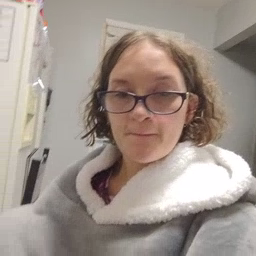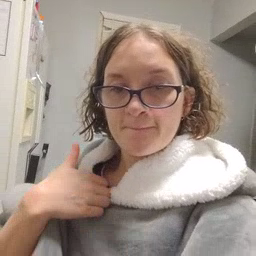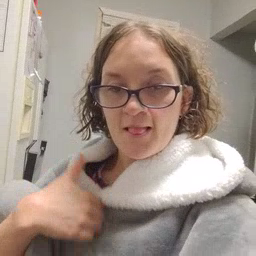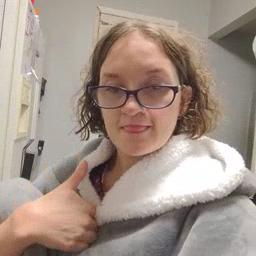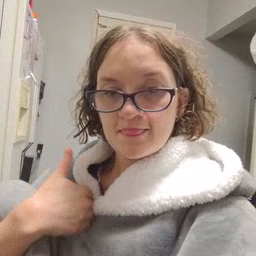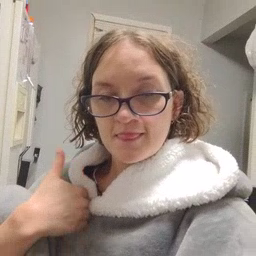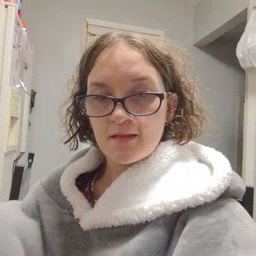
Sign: bath